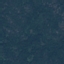
Land use / land cover: Forest